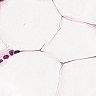
Metastatic tissue present: yes